Interaction volume radius: 5 \u00c5
Interaction volume height: 15 \u00c5
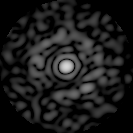
Disorder parameter: 0.8595